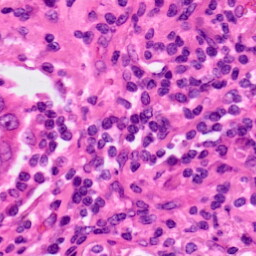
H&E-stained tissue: Lung